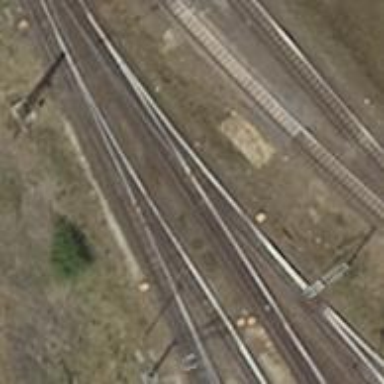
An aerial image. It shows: Railway switch.